Question: How do i get this output
HI,Hello and the capital letters are the group Tittles and the small letters are the children
Thanks in advance
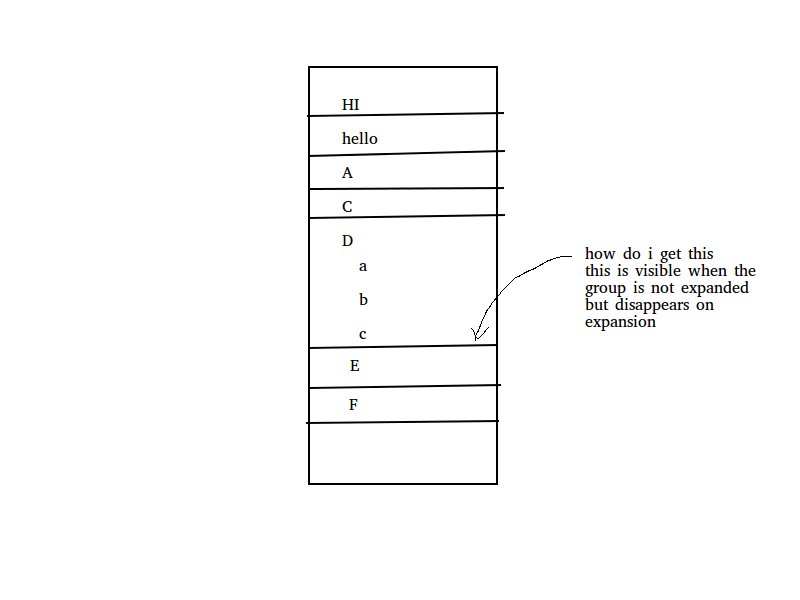
Answer: You will have to provide divider for the child of the expandable groups than only you will be able to achieve what you want.Because on expansion the divider of the child of the respective group will act as the divider between last child of that group and the next group.